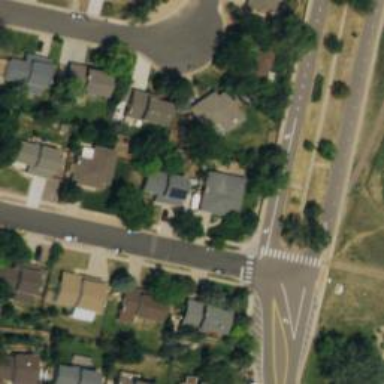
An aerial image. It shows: Marked crossing on footway.